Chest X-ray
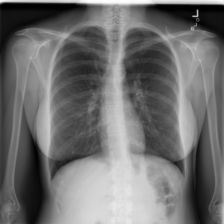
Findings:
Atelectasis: negative
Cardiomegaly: negative
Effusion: negative
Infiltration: negative
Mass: negative
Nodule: negative
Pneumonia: negative
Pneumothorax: negative
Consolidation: negative
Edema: negative
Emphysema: negative
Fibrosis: negative
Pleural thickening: negative
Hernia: negative